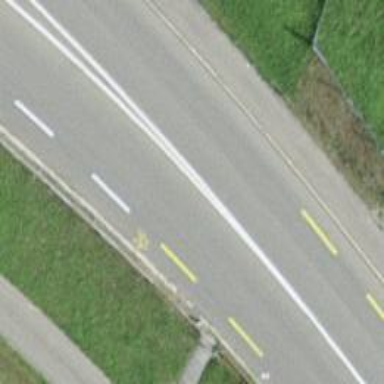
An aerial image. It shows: Primary highway with asphalt surface. It also has lane for cyclists on both sides.